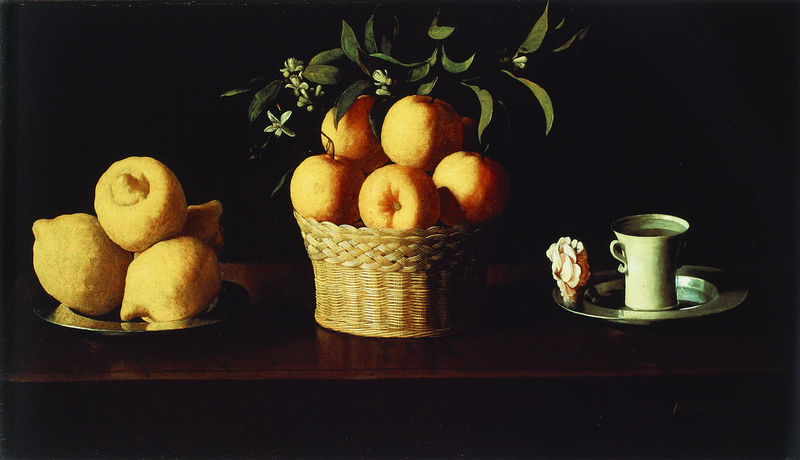
Titel: Stilleben mit Zitronen, Orangen und einer Rose
Künstler: Francisco de Zurbarán
Institution: Pasadena/Calif., The Norton Simon Foundation
Schlagwörter: blätter, dunkel, gemälde, schatten, weiß, gelb, grün, blume, braun, getränk, holz, licht, orange, tisch, blüte, blüten, obst, schale, silber, teller, öl, zweige, früchte, stilleben, stillleben, orangen, äpfel, glanz, korb, metall, tasse, tee, quitte, becher, gefäß, zweig, untertasse, nelke, tischplatte, zitrone, nelken, zitronen, zitrusfrüchte, schierling